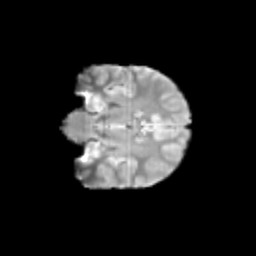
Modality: T2w
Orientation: coronal
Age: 12
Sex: male
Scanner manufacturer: siemens
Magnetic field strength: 3 T
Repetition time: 3.8 s
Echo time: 0.07 s